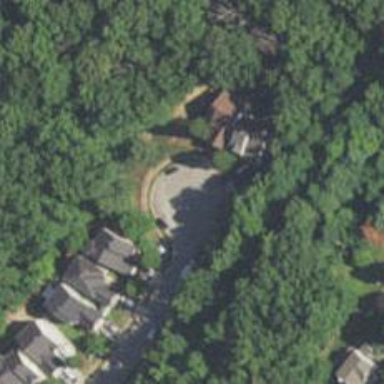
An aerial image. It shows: Turning circle on the road.